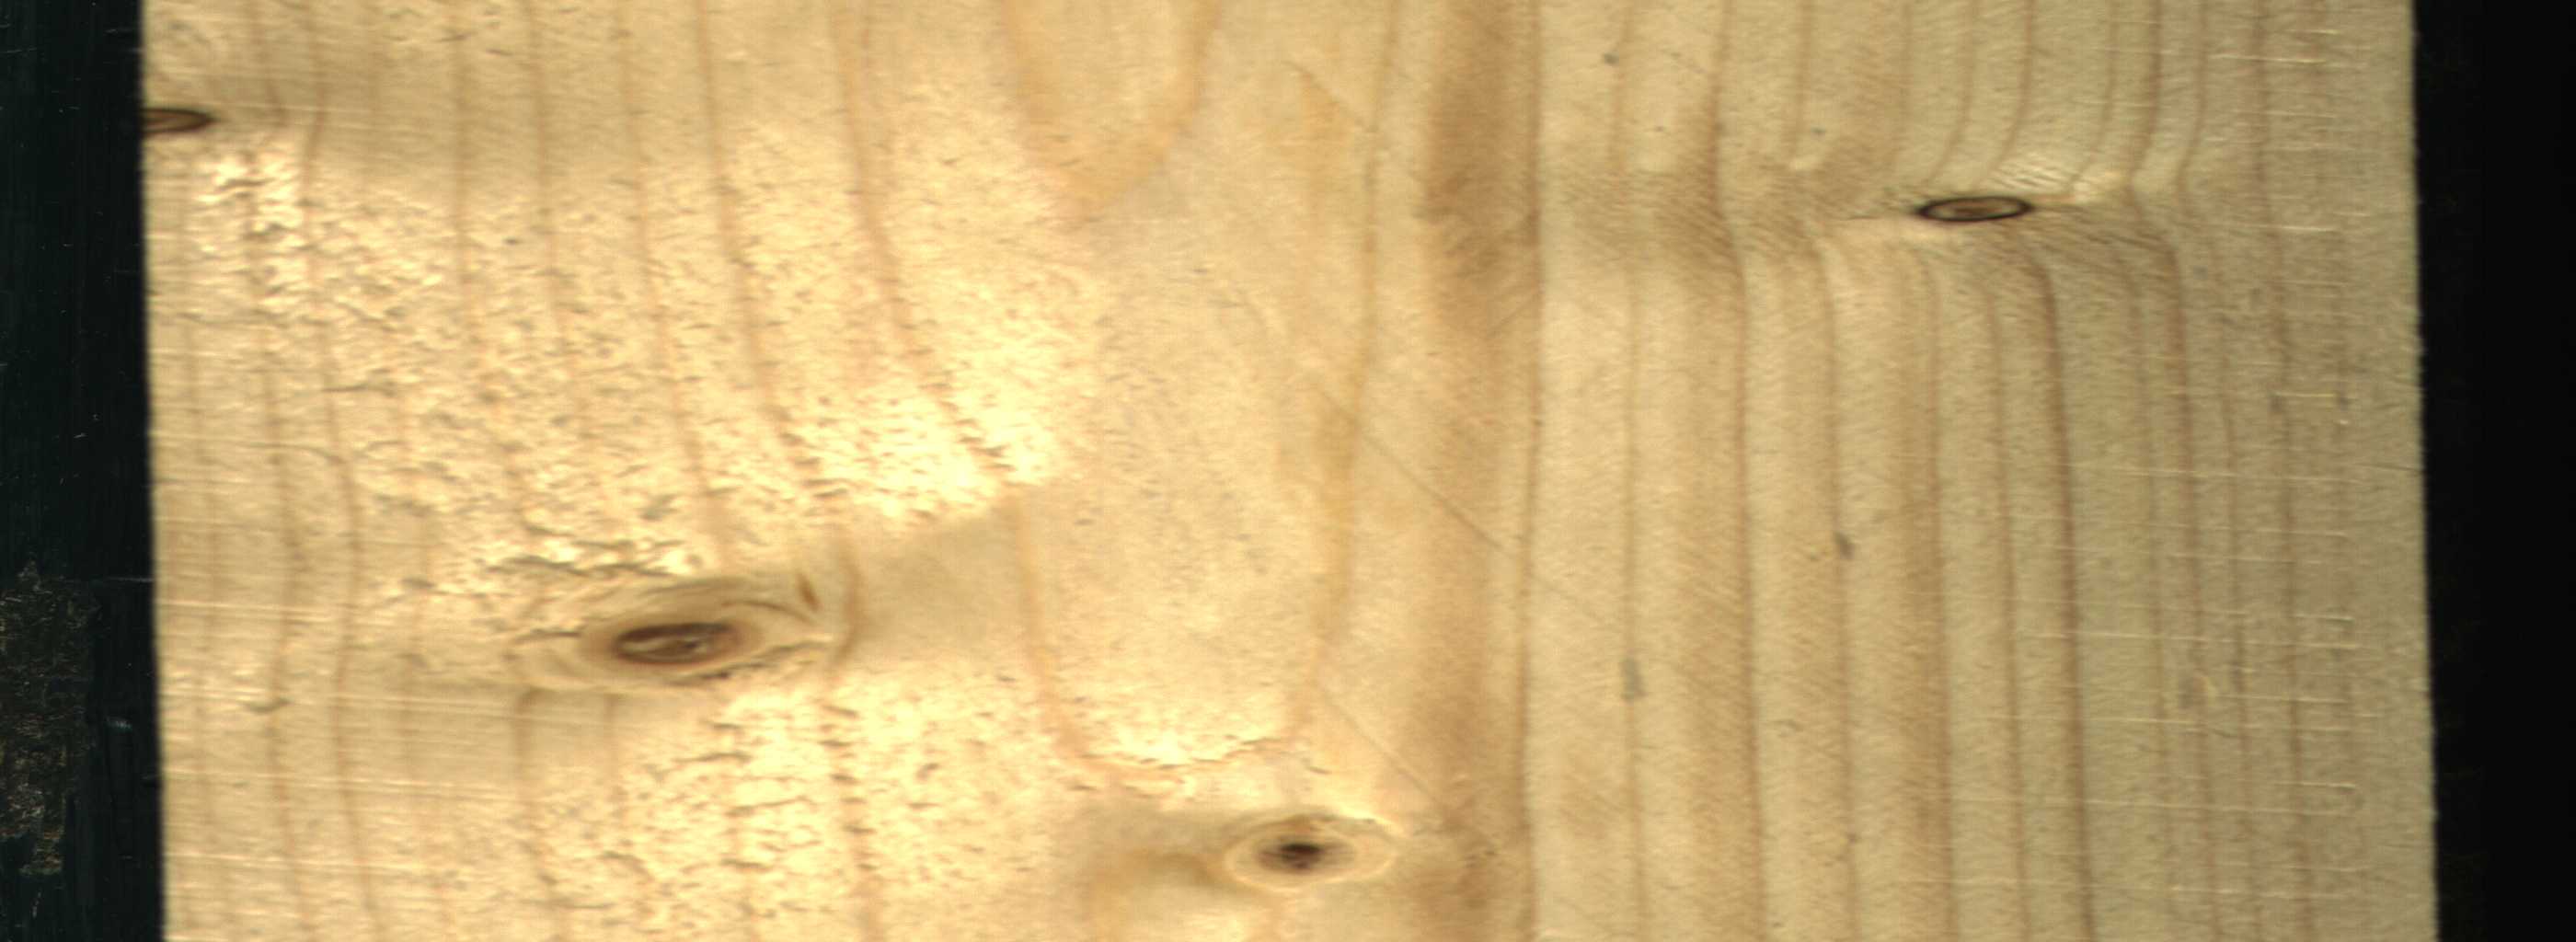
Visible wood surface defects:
Live_Knot
Live_Knot
Live_Knot
Live_Knot